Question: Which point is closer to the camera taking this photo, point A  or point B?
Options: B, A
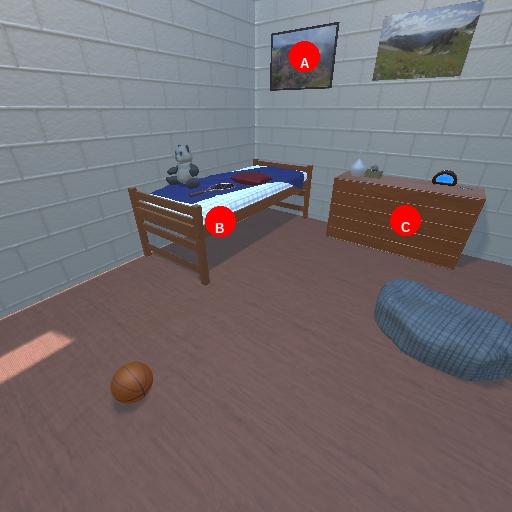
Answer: B